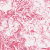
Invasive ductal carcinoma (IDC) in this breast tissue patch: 0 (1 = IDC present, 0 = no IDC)